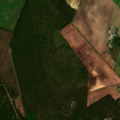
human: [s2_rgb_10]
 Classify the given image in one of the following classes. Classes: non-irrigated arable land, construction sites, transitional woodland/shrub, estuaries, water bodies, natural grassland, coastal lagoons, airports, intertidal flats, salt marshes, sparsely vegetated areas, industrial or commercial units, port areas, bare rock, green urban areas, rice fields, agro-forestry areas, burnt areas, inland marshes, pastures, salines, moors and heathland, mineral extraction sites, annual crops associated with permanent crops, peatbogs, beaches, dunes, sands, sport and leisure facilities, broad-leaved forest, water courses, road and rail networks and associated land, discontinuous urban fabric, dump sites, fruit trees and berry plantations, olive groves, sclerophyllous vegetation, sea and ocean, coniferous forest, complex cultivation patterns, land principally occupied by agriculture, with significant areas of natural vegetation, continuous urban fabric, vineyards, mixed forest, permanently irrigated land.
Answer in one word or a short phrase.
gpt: non-irrigated arable land, coniferous forest